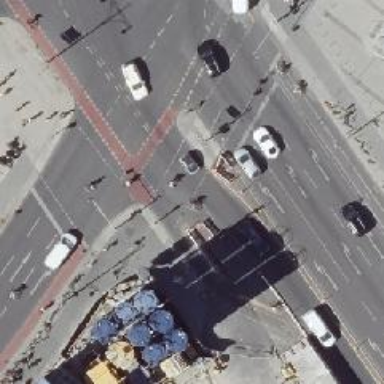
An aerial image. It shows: Traffic island located on footway.